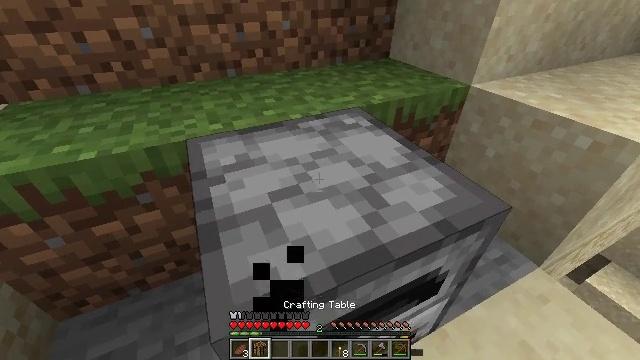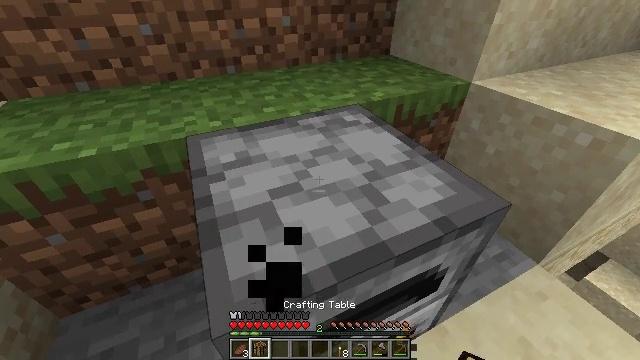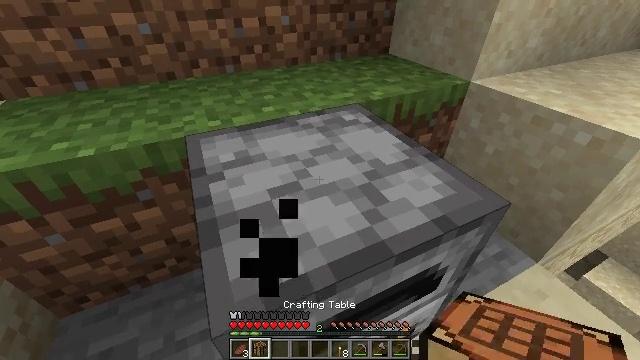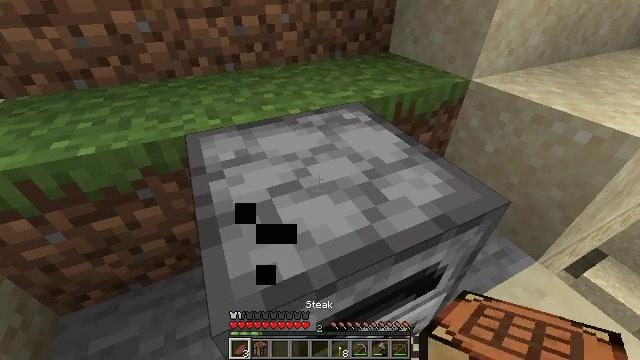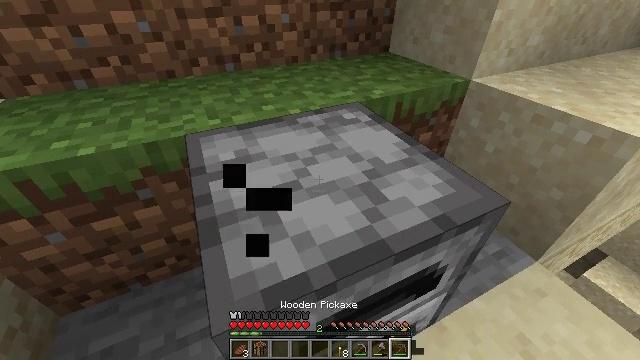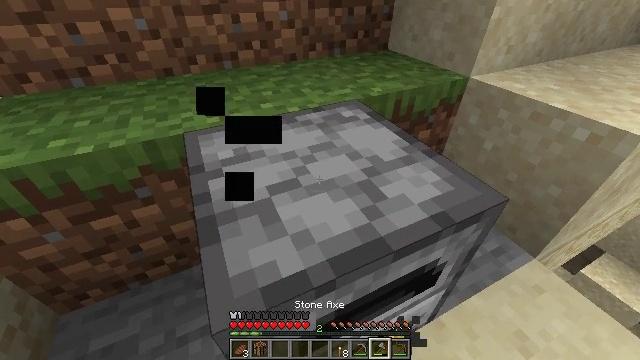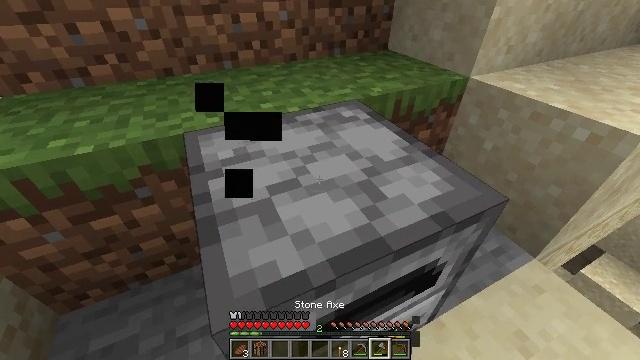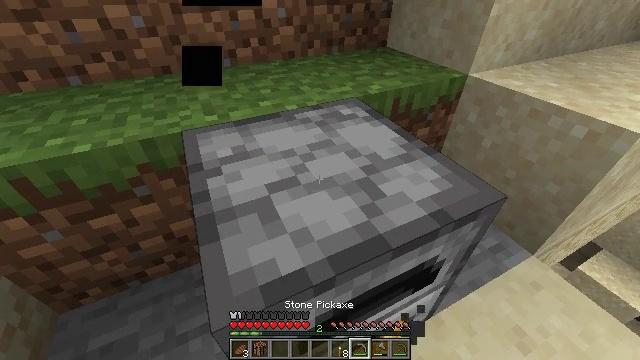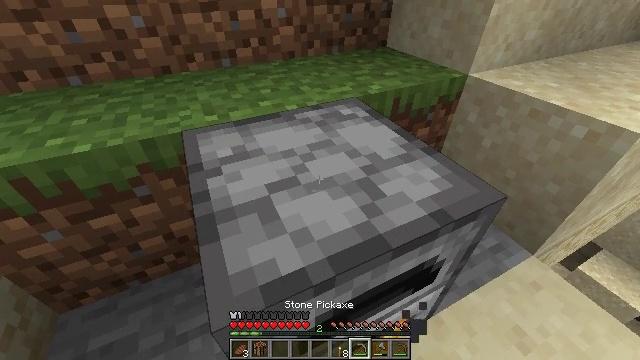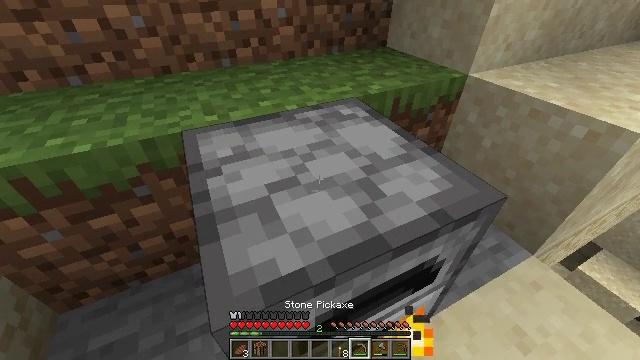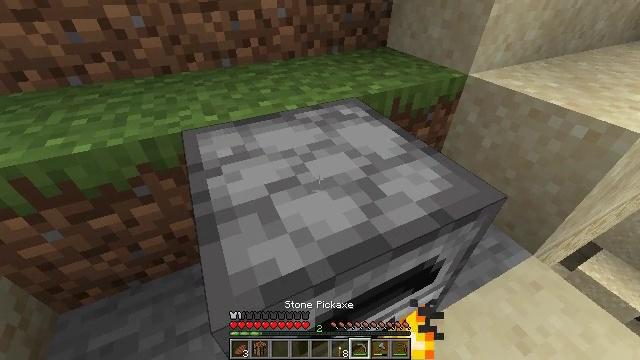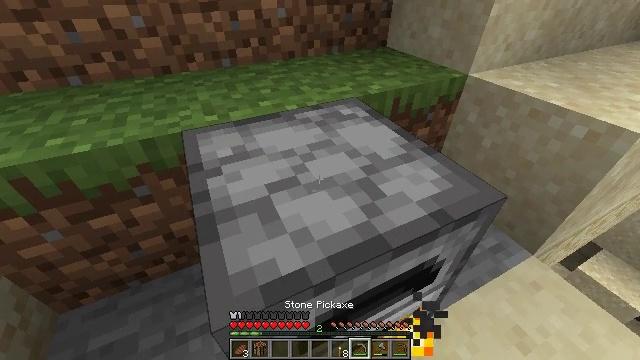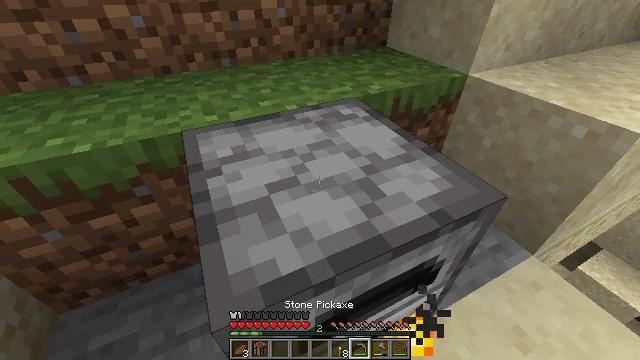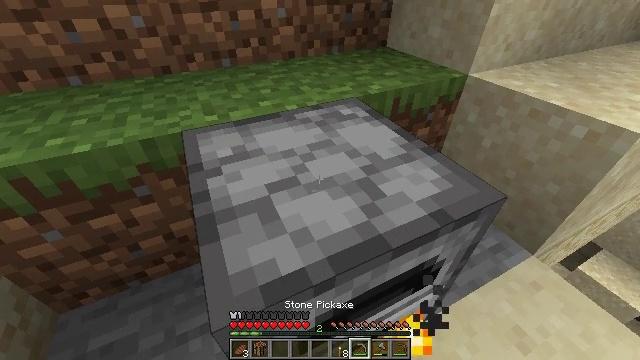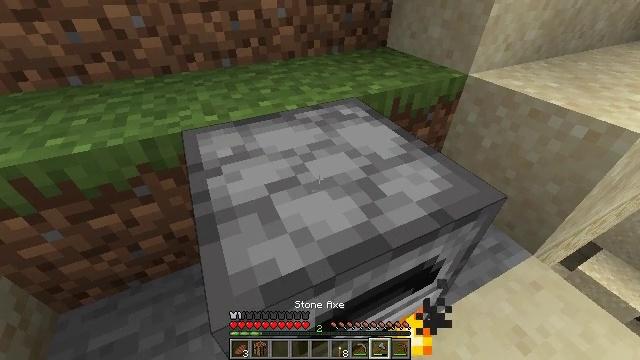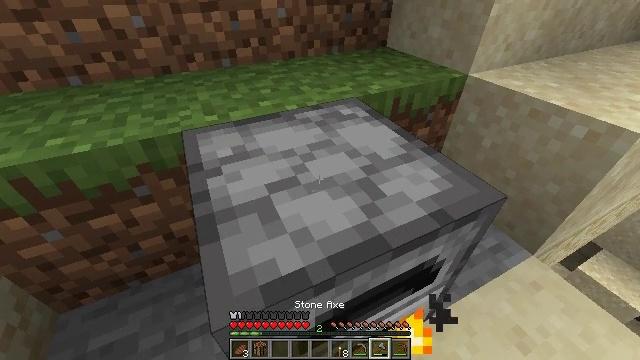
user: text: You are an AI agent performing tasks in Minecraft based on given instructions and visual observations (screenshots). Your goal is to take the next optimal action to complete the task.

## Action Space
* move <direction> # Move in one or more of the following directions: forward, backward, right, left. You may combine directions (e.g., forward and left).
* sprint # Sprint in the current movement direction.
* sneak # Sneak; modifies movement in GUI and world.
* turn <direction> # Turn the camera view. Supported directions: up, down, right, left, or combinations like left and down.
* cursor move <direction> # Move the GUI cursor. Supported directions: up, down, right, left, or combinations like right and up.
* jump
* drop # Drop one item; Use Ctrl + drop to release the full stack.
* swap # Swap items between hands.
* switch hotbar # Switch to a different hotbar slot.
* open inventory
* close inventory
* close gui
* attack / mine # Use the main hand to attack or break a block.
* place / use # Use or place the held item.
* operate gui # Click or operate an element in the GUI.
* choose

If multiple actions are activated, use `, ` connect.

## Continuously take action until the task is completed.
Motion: motion action
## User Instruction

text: Remove the furnace from its place.
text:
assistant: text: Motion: no_op
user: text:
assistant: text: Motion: no_op
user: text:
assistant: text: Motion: no_op
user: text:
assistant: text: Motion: no_op
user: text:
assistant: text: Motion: no_op
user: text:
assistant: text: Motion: no_op
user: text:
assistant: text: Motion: no_op
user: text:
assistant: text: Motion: no_op
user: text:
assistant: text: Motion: no_op
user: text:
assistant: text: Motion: no_op
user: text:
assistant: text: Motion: no_op
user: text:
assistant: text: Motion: no_op
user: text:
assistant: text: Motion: no_op
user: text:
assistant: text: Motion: no_op
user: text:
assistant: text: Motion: no_op
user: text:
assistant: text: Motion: no_op
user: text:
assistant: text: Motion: no_op
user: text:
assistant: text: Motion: no_op
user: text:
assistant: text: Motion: no_op
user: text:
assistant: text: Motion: no_op
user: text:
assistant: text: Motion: no_op
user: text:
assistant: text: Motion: no_op
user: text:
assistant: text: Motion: no_op
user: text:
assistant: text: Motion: no_op
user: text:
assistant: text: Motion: attack / mine
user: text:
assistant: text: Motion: attack / mine
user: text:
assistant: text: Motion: attack / mine
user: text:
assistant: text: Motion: attack / mine
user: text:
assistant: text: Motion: attack / mine
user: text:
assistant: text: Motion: attack / mine